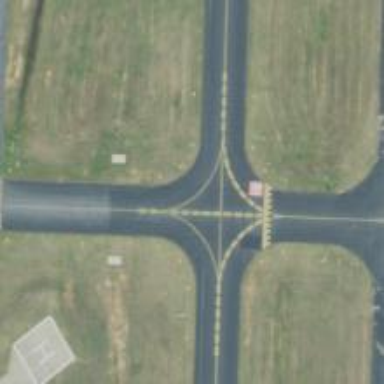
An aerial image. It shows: Image of taxiway at airport.